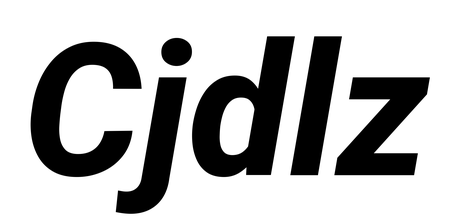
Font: Roboto-Italic_ExtraBold_Italic